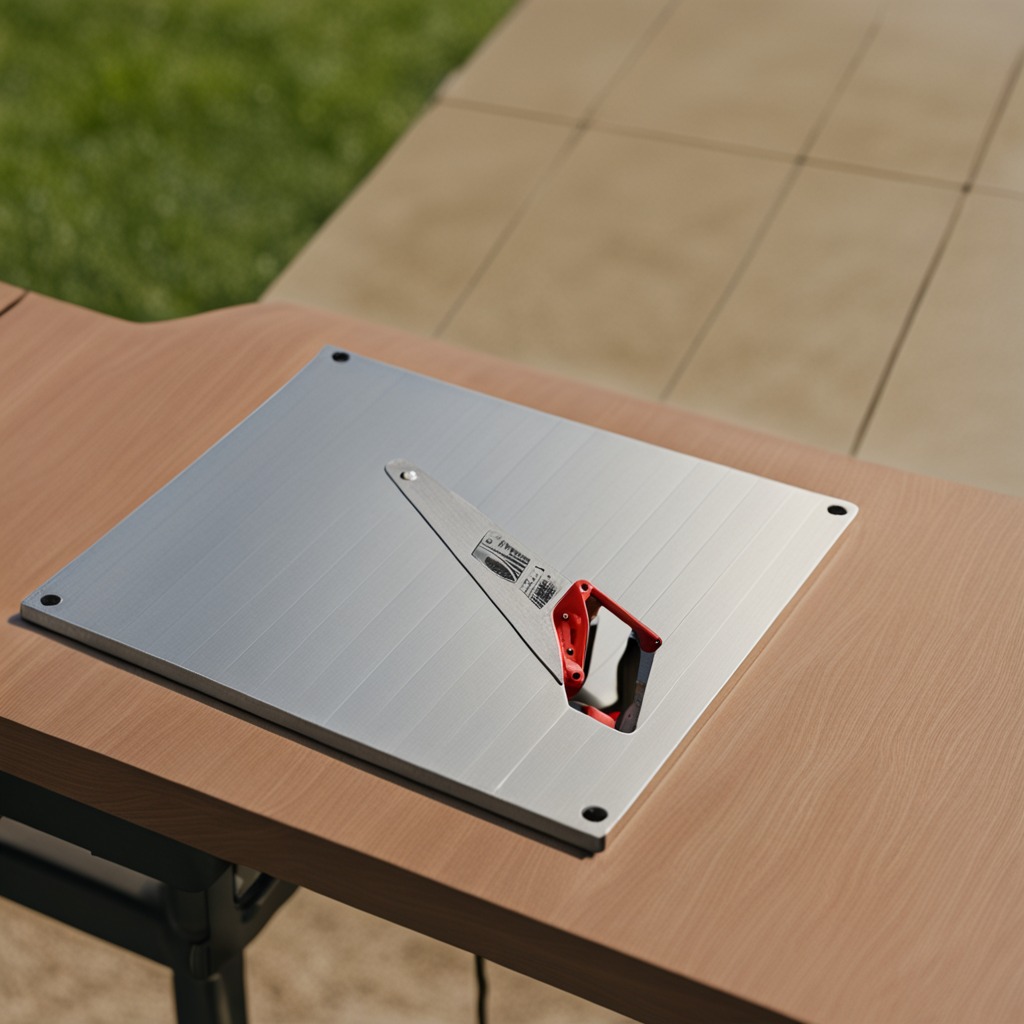
A handheld metal saw is lying on a clean utility table in a temporary outdoor tool station afternoon light present textured surface.